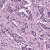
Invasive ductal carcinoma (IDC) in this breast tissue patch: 1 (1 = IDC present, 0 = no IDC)